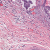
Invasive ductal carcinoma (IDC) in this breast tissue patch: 1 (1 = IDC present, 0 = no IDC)